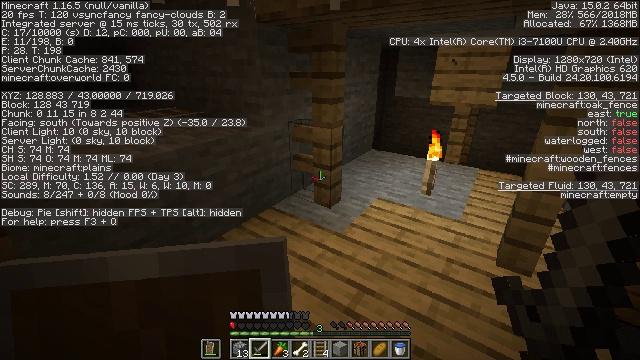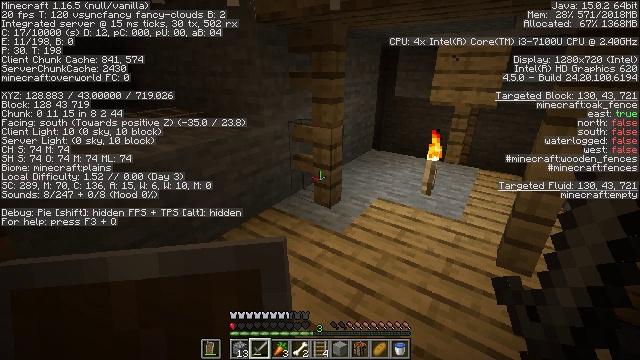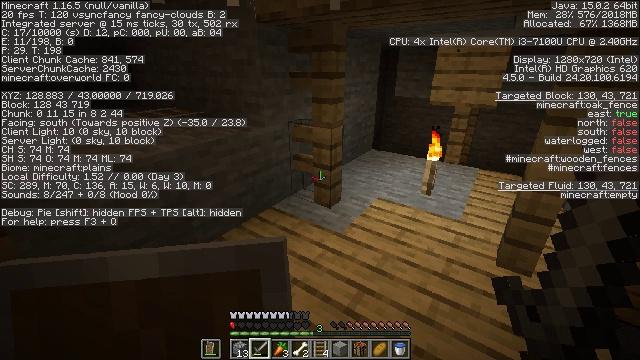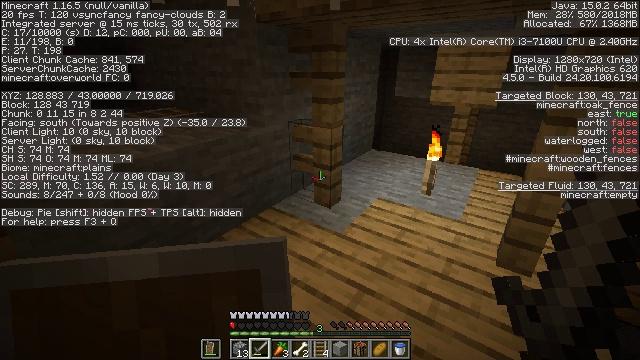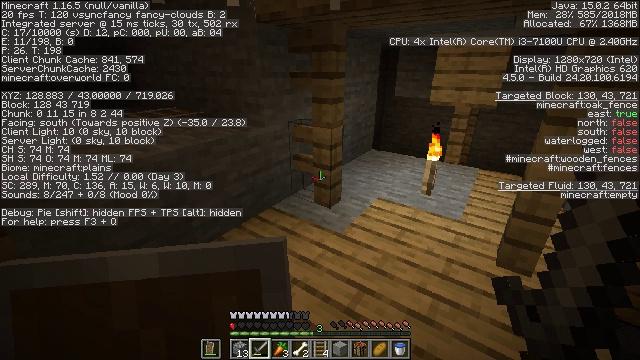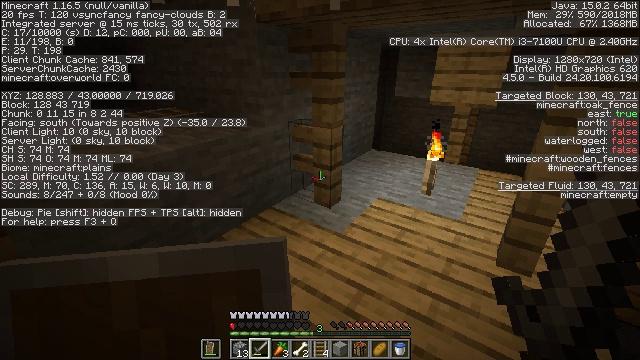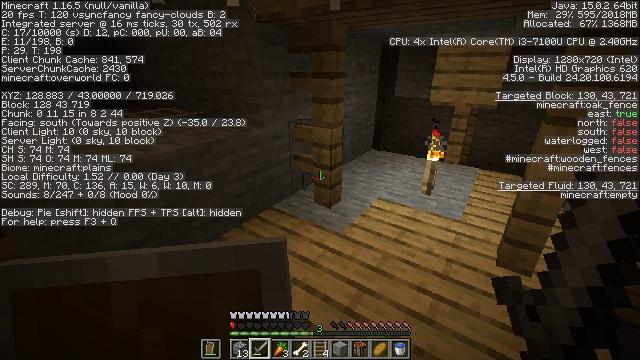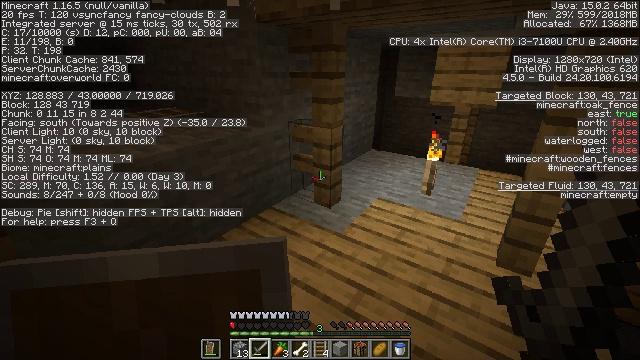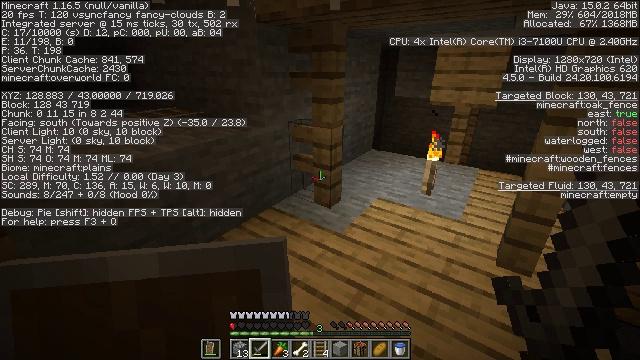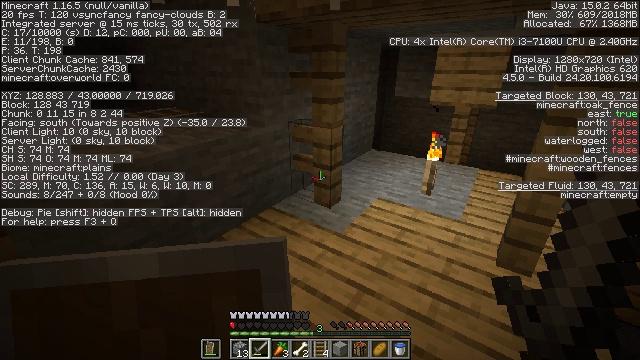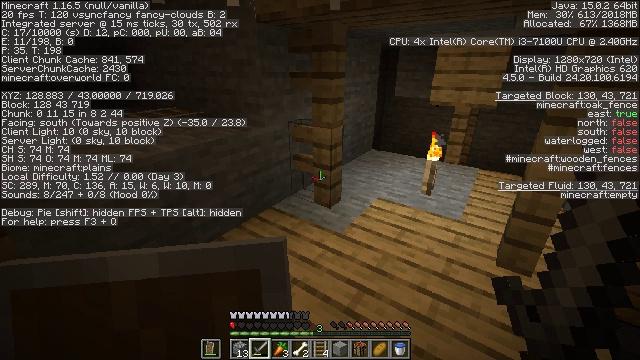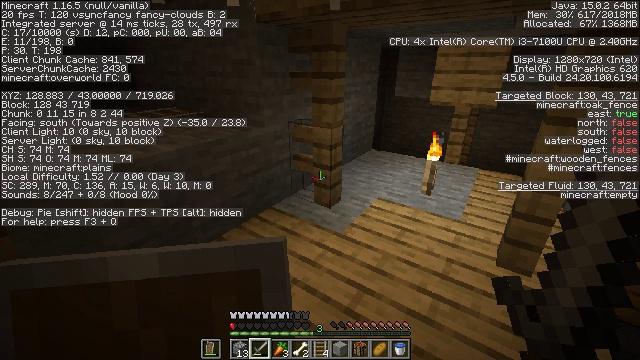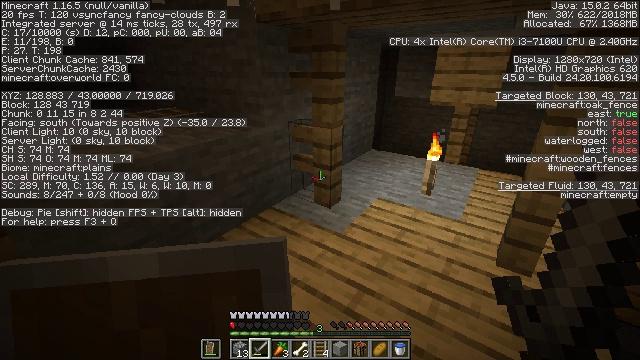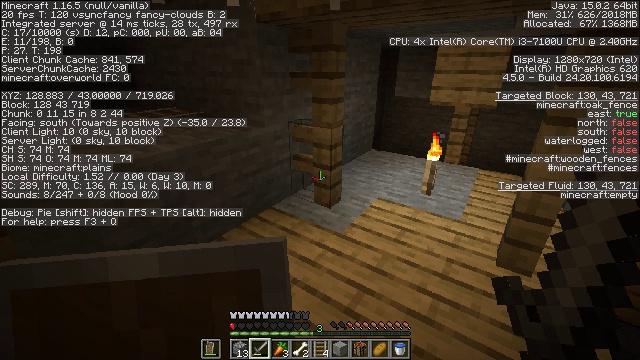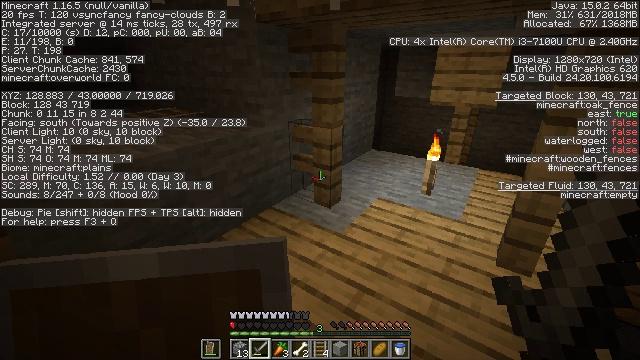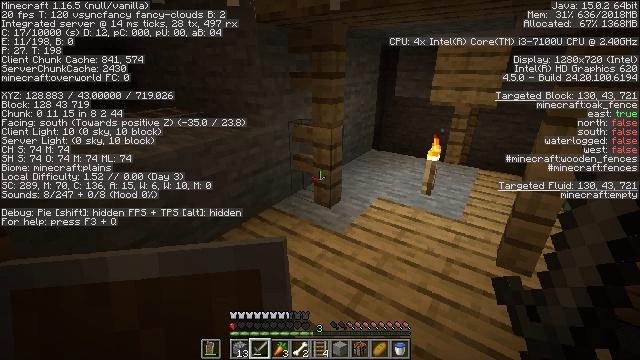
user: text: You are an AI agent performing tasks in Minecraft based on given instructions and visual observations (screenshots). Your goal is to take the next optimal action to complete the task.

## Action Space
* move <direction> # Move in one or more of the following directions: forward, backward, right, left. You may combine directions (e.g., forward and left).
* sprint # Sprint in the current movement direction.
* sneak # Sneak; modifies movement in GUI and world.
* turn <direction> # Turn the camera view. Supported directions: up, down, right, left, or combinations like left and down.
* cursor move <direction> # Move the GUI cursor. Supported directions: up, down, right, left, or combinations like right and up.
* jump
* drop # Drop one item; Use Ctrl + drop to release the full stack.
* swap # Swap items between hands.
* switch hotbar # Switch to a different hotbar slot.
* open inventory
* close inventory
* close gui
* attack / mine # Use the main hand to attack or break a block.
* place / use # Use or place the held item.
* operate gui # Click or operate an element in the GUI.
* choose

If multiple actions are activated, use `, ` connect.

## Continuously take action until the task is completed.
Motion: motion action
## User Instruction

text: Break the cobweb with a sword.
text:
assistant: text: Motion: no_op
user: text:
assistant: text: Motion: no_op
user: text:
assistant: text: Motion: no_op
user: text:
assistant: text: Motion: no_op
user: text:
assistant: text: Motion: no_op
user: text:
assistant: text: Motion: no_op
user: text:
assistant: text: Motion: no_op
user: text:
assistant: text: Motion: no_op
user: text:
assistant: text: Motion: no_op
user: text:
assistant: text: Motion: no_op
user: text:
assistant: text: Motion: no_op
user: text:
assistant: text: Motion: no_op
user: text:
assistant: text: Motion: no_op
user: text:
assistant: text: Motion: no_op
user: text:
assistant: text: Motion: no_op
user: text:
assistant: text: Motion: no_op
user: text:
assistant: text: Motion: no_op
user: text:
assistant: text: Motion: no_op
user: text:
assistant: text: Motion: no_op
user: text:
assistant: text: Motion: no_op
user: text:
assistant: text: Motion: turn right
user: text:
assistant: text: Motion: turn right and up
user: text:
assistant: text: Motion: turn right and up
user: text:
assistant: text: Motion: turn right and up
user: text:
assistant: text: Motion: turn right
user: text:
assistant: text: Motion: no_op
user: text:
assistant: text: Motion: no_op
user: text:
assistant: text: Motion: no_op
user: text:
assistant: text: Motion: no_op
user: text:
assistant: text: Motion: no_op